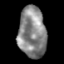
Tissue: skin
Cell type: Epithelial cells
Senescence score: 0.213
Nuclear area (px): 1370
Mean DAPI intensity: 135.514